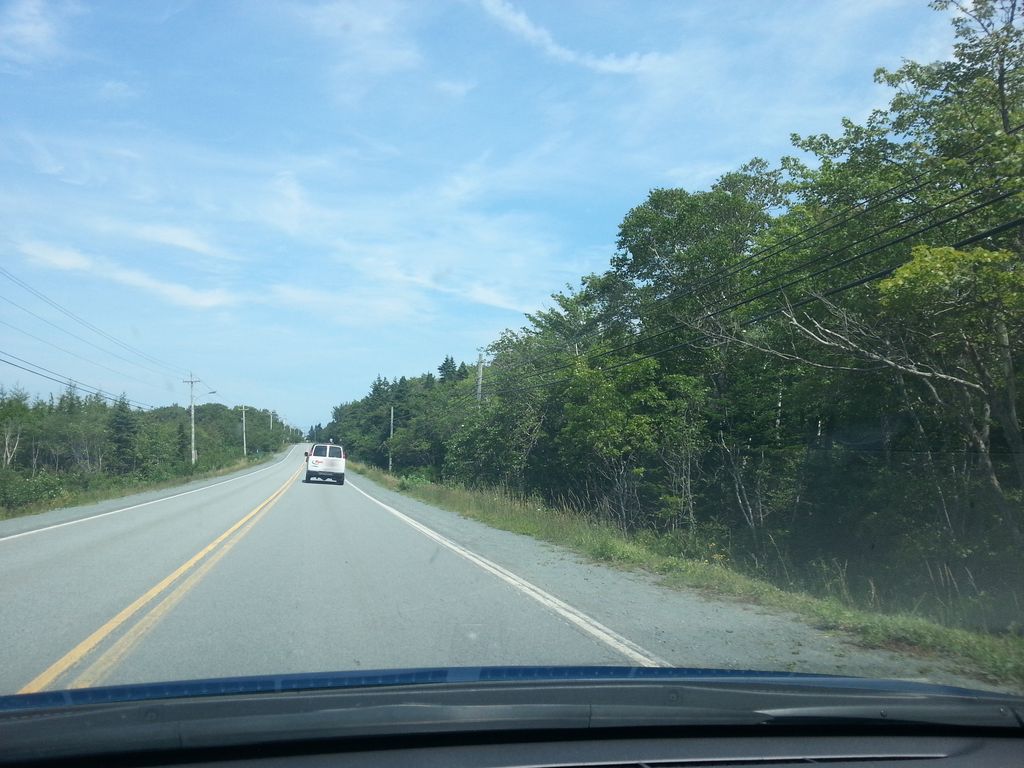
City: halifax